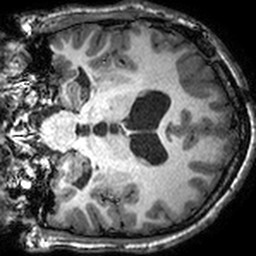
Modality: T1w
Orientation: coronal
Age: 23
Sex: male